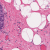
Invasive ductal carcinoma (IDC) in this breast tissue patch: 0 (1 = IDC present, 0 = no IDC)